Brain MRI, t2w sequence, axial 2D slice.
Patient: age 25, sex F, weight 78 kg, height 1.78 m
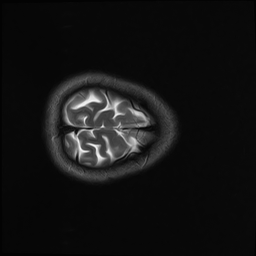